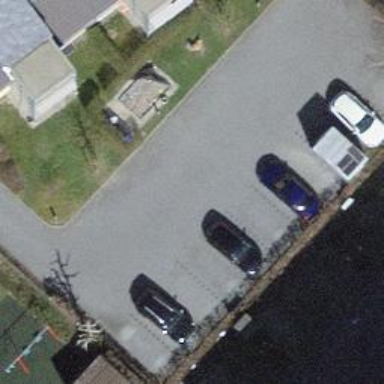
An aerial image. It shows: Parking area with surface.